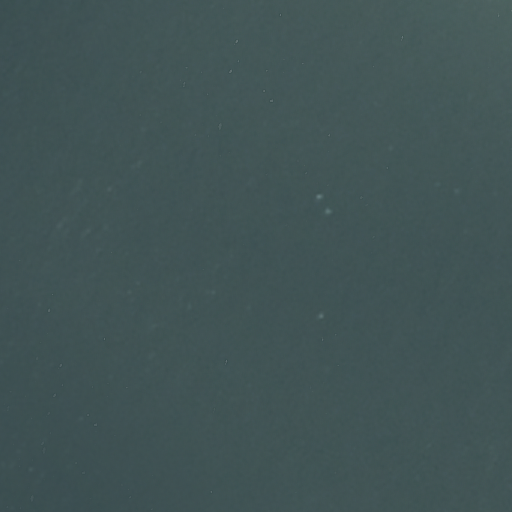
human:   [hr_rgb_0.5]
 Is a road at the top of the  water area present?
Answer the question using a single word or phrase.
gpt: no

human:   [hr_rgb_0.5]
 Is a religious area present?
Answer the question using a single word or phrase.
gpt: no

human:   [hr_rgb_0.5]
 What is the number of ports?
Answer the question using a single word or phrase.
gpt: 0

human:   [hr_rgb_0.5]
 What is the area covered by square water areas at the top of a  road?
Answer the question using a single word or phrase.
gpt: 0m2

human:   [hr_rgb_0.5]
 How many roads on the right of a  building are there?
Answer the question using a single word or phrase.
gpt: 0

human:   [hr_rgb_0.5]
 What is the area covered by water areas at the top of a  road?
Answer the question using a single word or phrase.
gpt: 0m2

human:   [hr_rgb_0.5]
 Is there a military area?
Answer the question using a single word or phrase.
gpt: no

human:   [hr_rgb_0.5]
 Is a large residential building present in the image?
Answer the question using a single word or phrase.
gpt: no

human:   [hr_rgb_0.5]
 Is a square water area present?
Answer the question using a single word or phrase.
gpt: no

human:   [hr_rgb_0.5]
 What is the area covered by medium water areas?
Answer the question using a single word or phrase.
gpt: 0m2

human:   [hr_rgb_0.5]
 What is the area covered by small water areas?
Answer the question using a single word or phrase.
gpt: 0m2

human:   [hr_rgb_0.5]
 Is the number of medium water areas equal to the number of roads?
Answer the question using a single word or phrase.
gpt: no

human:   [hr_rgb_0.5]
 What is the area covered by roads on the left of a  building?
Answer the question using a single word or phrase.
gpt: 0m2

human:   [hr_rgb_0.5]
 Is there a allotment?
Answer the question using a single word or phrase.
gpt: no

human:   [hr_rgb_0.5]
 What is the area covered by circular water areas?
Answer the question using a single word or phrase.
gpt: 0m2

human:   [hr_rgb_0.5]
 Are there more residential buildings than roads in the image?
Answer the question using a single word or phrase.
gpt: no

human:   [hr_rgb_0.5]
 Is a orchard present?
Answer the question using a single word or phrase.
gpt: no

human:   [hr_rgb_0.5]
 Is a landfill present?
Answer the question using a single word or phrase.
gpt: no

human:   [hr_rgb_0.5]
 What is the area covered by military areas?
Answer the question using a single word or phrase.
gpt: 0m2

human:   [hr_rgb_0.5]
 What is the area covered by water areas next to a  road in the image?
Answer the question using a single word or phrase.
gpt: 10618m2

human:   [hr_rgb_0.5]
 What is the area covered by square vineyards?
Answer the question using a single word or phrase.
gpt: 0m2

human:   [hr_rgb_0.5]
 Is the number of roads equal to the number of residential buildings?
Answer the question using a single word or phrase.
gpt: no

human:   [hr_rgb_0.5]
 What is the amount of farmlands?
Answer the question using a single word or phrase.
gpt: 0

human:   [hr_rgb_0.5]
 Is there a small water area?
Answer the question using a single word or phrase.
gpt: no

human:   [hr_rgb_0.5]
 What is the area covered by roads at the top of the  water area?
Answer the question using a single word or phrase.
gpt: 0m2

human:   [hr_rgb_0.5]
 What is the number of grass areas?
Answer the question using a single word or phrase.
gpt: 0

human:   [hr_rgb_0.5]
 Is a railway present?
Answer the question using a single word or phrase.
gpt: no

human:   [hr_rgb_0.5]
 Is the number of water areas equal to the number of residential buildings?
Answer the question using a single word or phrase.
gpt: no

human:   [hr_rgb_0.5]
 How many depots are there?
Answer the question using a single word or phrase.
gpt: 0

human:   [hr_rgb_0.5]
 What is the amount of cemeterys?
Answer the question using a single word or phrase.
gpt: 0

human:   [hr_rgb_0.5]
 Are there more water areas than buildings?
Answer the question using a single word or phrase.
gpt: yes

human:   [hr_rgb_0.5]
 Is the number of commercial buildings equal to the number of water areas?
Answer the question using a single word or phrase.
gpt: no

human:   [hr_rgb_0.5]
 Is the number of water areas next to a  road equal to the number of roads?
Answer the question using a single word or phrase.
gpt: no

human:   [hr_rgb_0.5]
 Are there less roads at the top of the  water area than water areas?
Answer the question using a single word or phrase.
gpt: yes

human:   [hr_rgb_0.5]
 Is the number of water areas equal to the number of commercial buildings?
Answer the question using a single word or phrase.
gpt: no

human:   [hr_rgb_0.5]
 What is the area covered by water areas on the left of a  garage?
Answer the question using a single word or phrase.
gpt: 0m2